Question: I am Doing winrt Application, I needed to write Circular Text along circle programatically, Like Below Image ! How can i do this?. I am using c#.

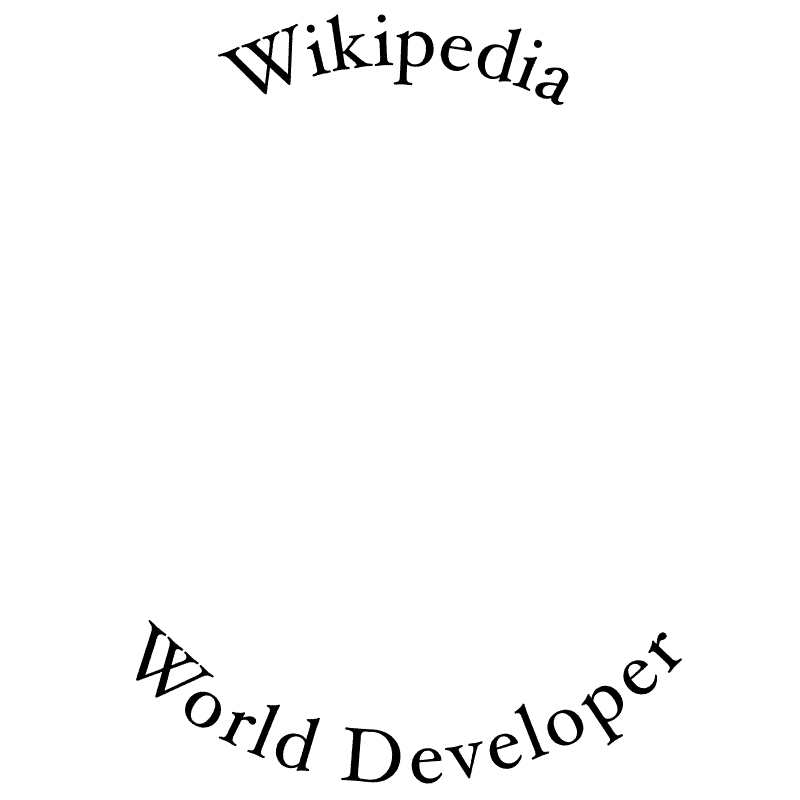
Answer: Look at this article:
<URL>
Regards ;)